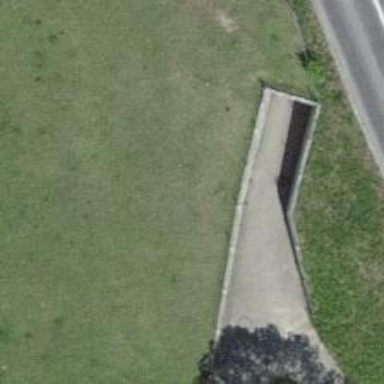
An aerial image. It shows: Retaining wall.